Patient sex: M
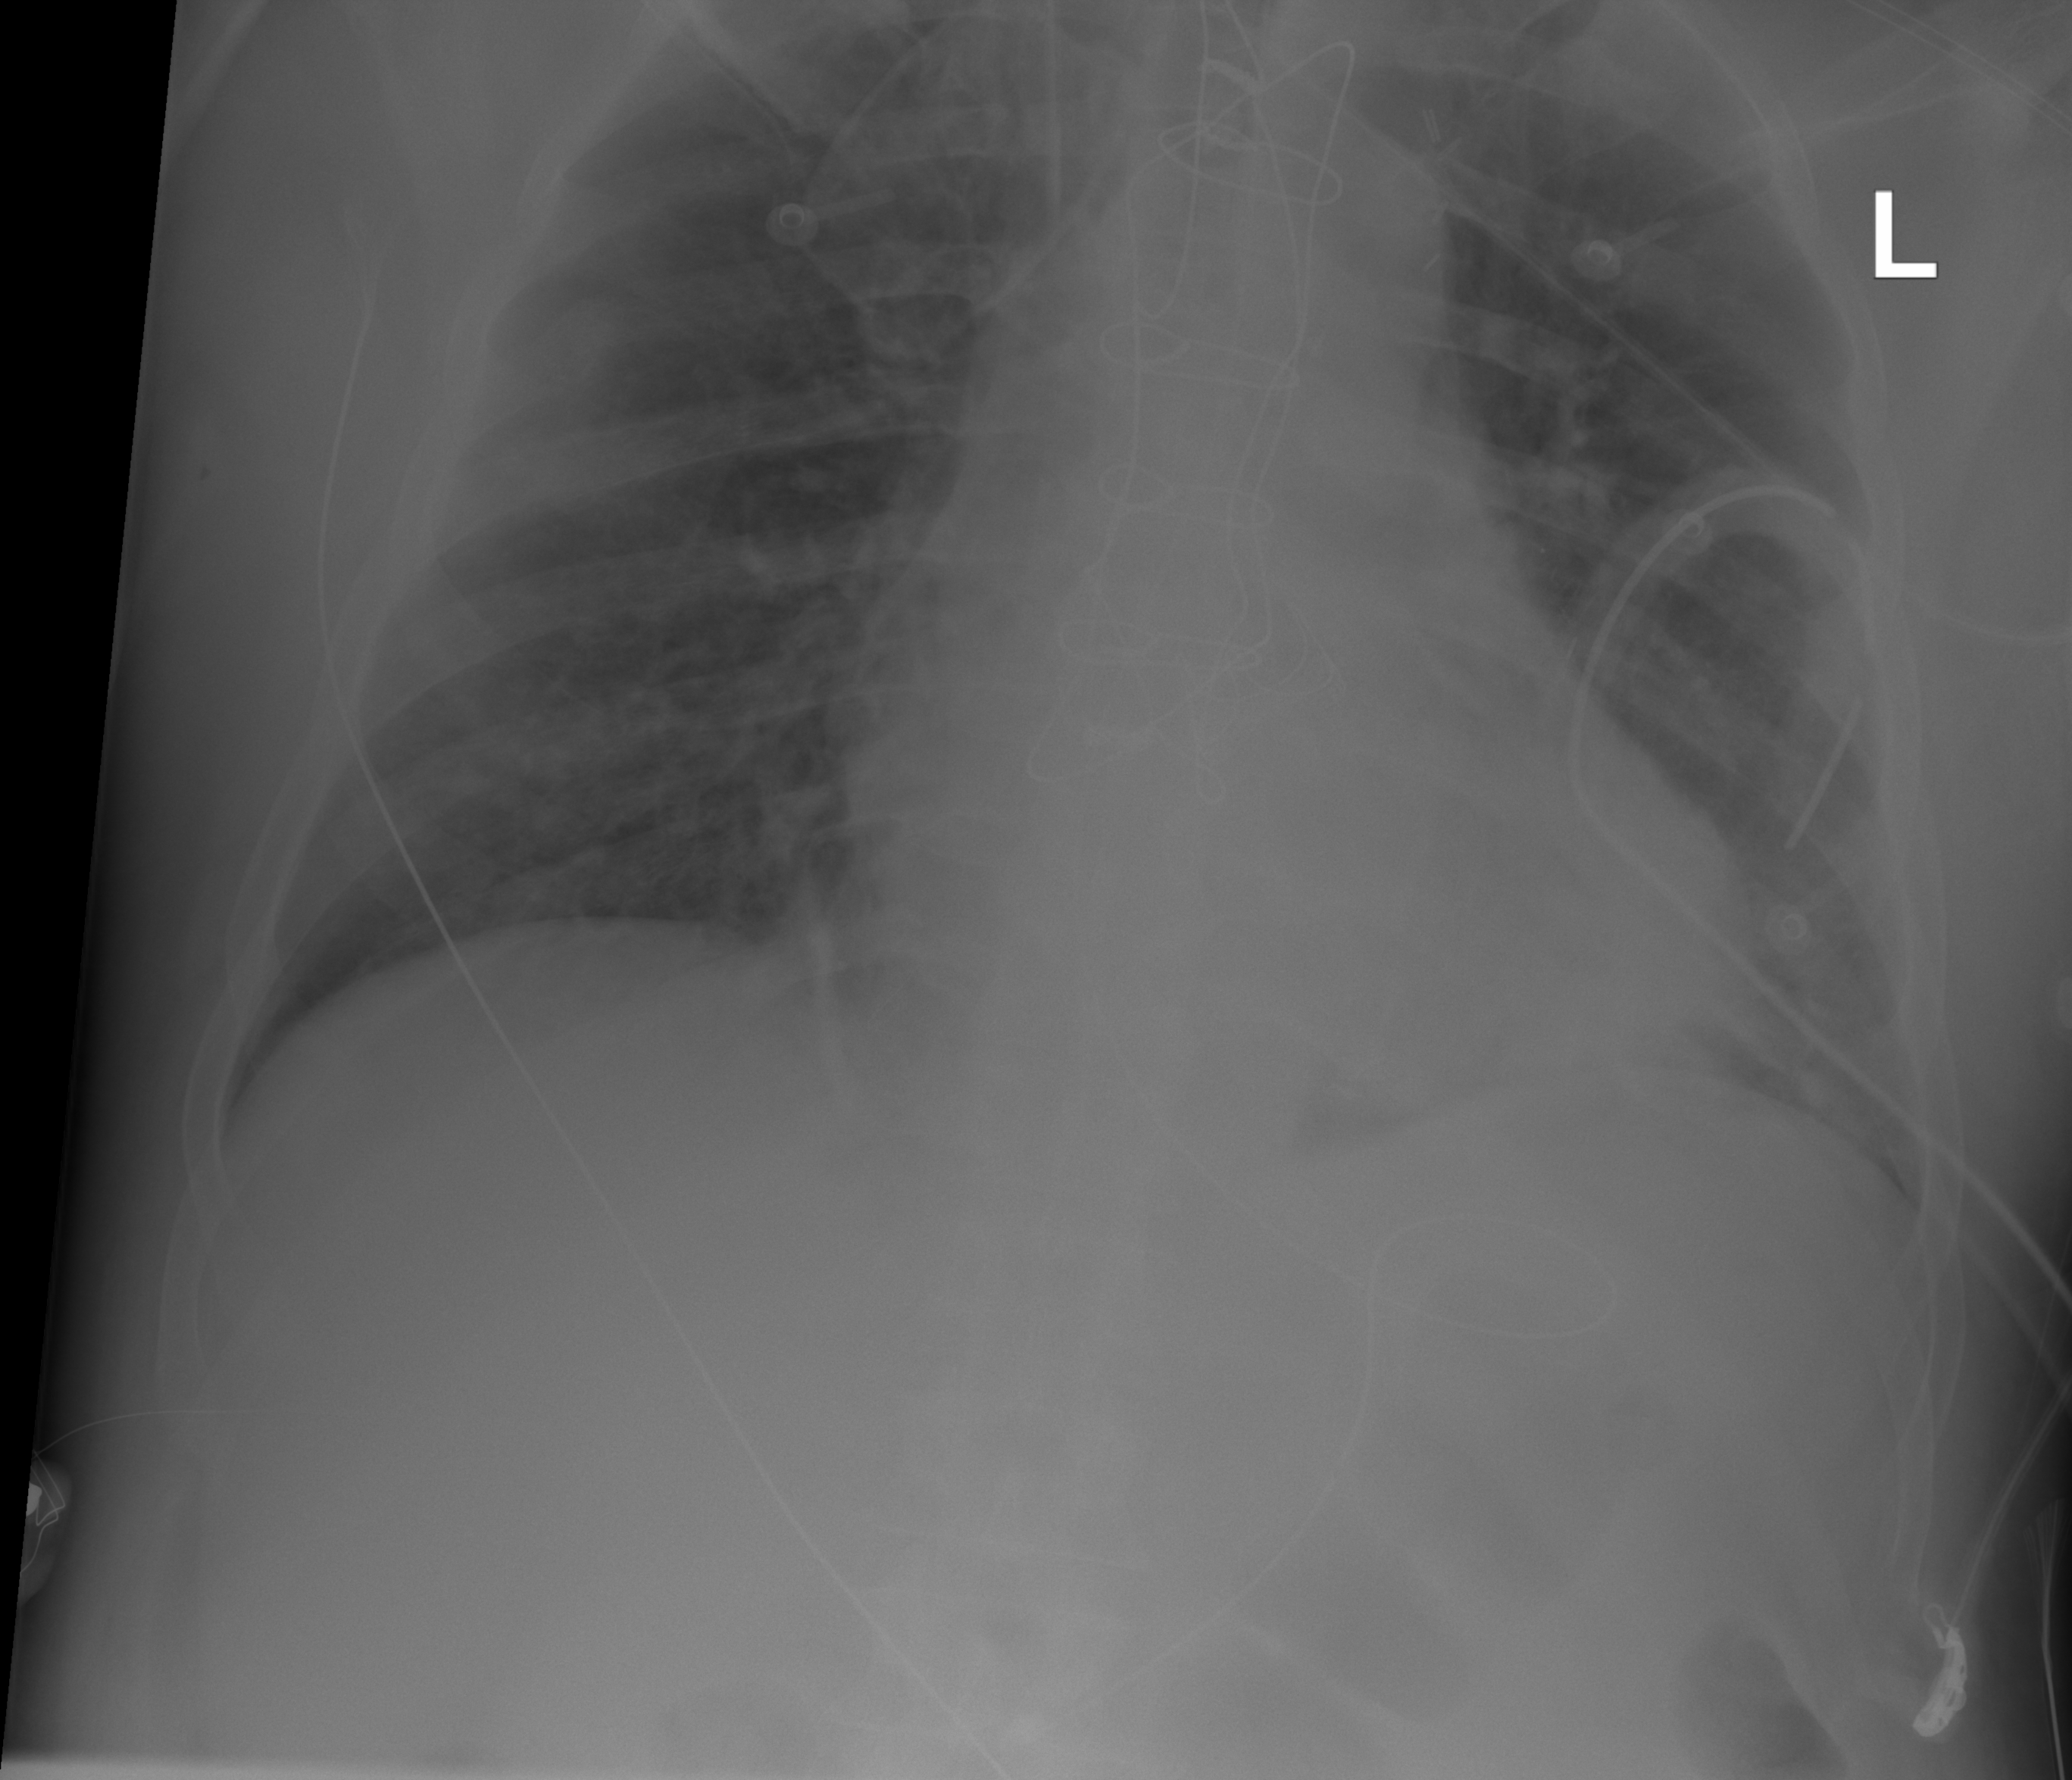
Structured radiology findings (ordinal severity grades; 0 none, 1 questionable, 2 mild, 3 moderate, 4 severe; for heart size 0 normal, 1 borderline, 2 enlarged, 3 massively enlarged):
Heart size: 2
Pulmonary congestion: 2
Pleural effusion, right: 0
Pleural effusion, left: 0
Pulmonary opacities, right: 0
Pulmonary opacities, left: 0
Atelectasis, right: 0
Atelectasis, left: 2